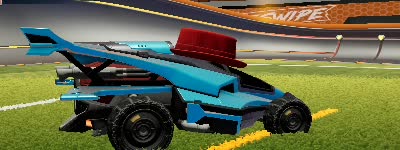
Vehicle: aftershock